Question: I am using Dirac LE. i have tried to change the pitch of a sound but got the following error in console..

Can Dirac LE convert the pitch of a sound audio? I know i can only use one channel.
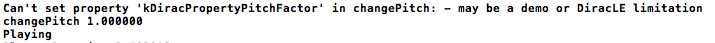
Answer: yes you can change the pitch.
please be aware that you need to create and destroy the dirac object when you change something
so:
- - - -
if you want to change a setting you need to create/destroy the dirac instance in the LE version (calling DiracReset is not enough)
oh, and you can process multiple channels by having multiple dirac instances, however these are not linked/synced and this can cause small variations in left/right channel, resulting in an unstable stereo image